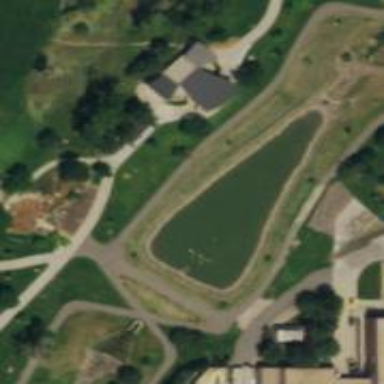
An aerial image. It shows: Pond with natural water.